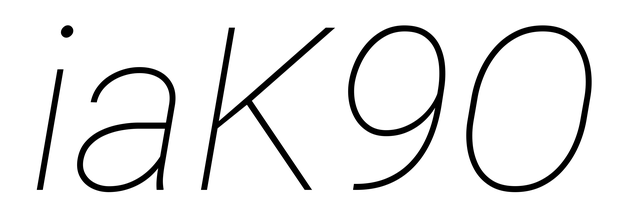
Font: Roboto-Italic_Thin_Italic